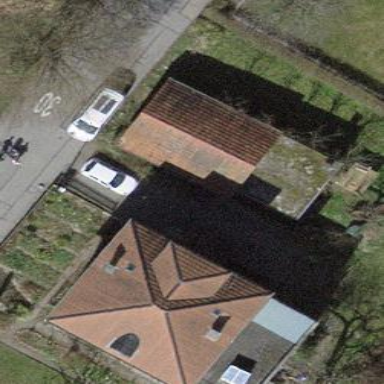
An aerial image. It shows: Residential building.